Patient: sex M, age 71
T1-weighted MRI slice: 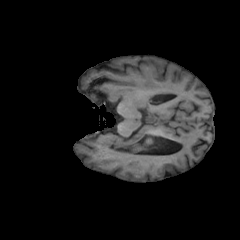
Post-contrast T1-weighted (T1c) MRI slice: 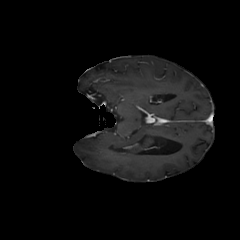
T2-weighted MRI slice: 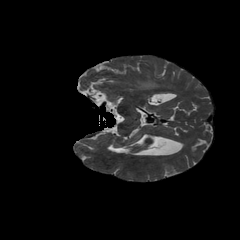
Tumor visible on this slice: yes
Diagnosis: Glioblastoma, IDH-wildtype
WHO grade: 4